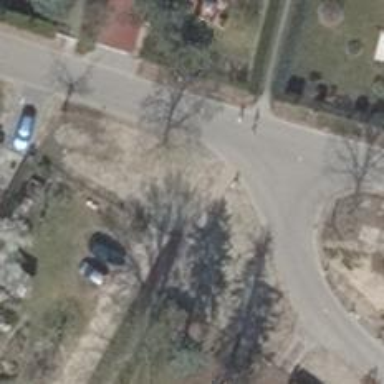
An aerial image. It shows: Footway with ground surface.